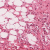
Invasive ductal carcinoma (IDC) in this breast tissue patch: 0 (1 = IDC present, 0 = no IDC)